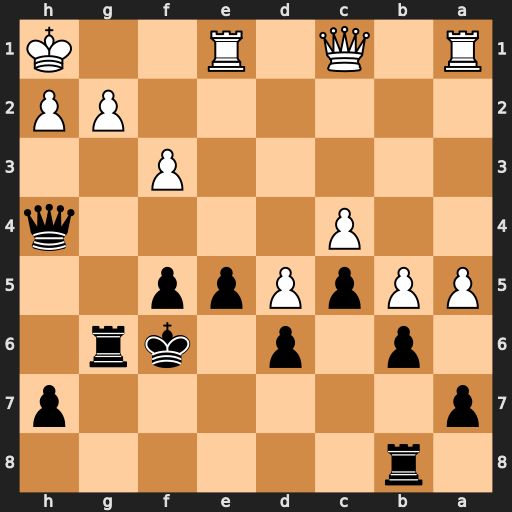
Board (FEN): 1r6/p6p/1p1p1kr1/PPpPpp2/2P4q/5P2/6PP/R1Q1R2K
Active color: b
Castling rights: -
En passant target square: -
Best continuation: Rxg2 Kxg2 Rg8+ Kh1 Qh3 Qh6+ Qxh6